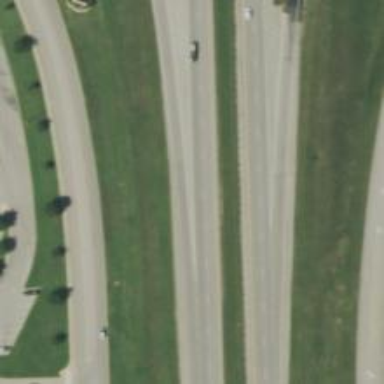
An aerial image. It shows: Expressway with asphalt surface categorized as trunk highway.